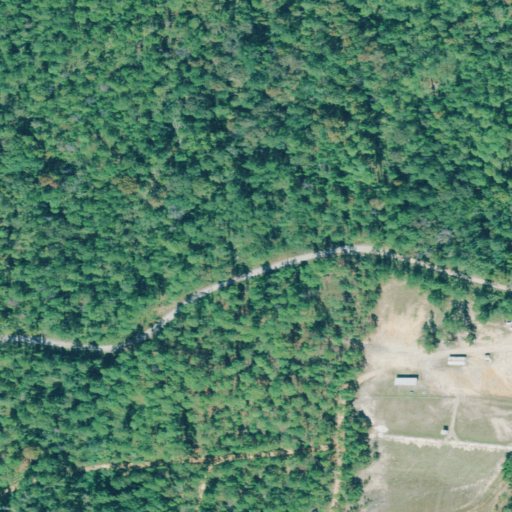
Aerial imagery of mountain in Georgia named Buma Hill containing evergreen forest, mixed forest, grassland, deciduous forest, cultivated crops, low intensity development, shrub, medium intensity development, and open development